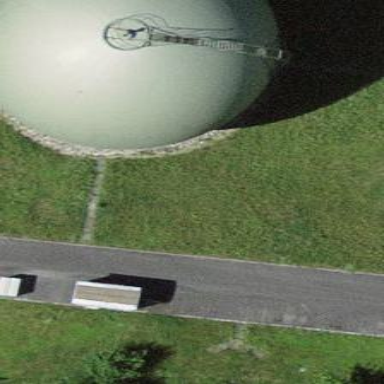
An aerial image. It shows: Gasometer building with dome-shaped roof.